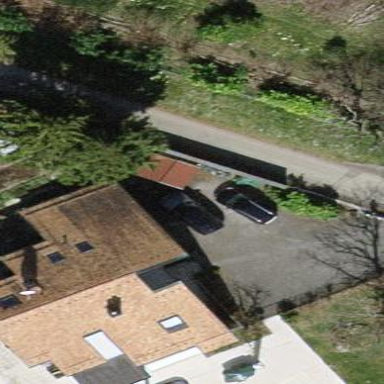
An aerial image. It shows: Simple house.